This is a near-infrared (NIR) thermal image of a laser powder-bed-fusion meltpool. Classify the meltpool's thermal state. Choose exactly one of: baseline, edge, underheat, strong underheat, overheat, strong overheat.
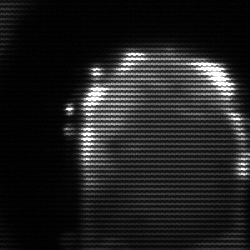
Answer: baseline